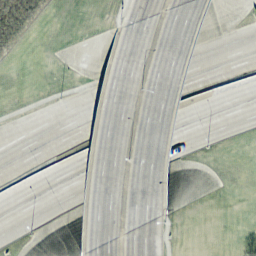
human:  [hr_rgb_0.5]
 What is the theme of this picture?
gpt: overpass

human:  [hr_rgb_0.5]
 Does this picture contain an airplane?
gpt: no

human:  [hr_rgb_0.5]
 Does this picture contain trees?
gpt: yes

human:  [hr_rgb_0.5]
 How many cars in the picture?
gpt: one

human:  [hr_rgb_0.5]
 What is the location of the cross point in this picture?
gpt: center